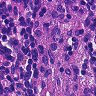
Metastatic tissue present: no